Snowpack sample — Loveland Pass, Silver Plume, Colorado, USA (1/12/25, 11:40 AM MST)
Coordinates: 39.66, -105.88
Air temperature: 7 °F
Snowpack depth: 140 cm
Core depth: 10 cm
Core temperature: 41 °F
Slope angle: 11°, slope face: 30°
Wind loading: high
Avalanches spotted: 2
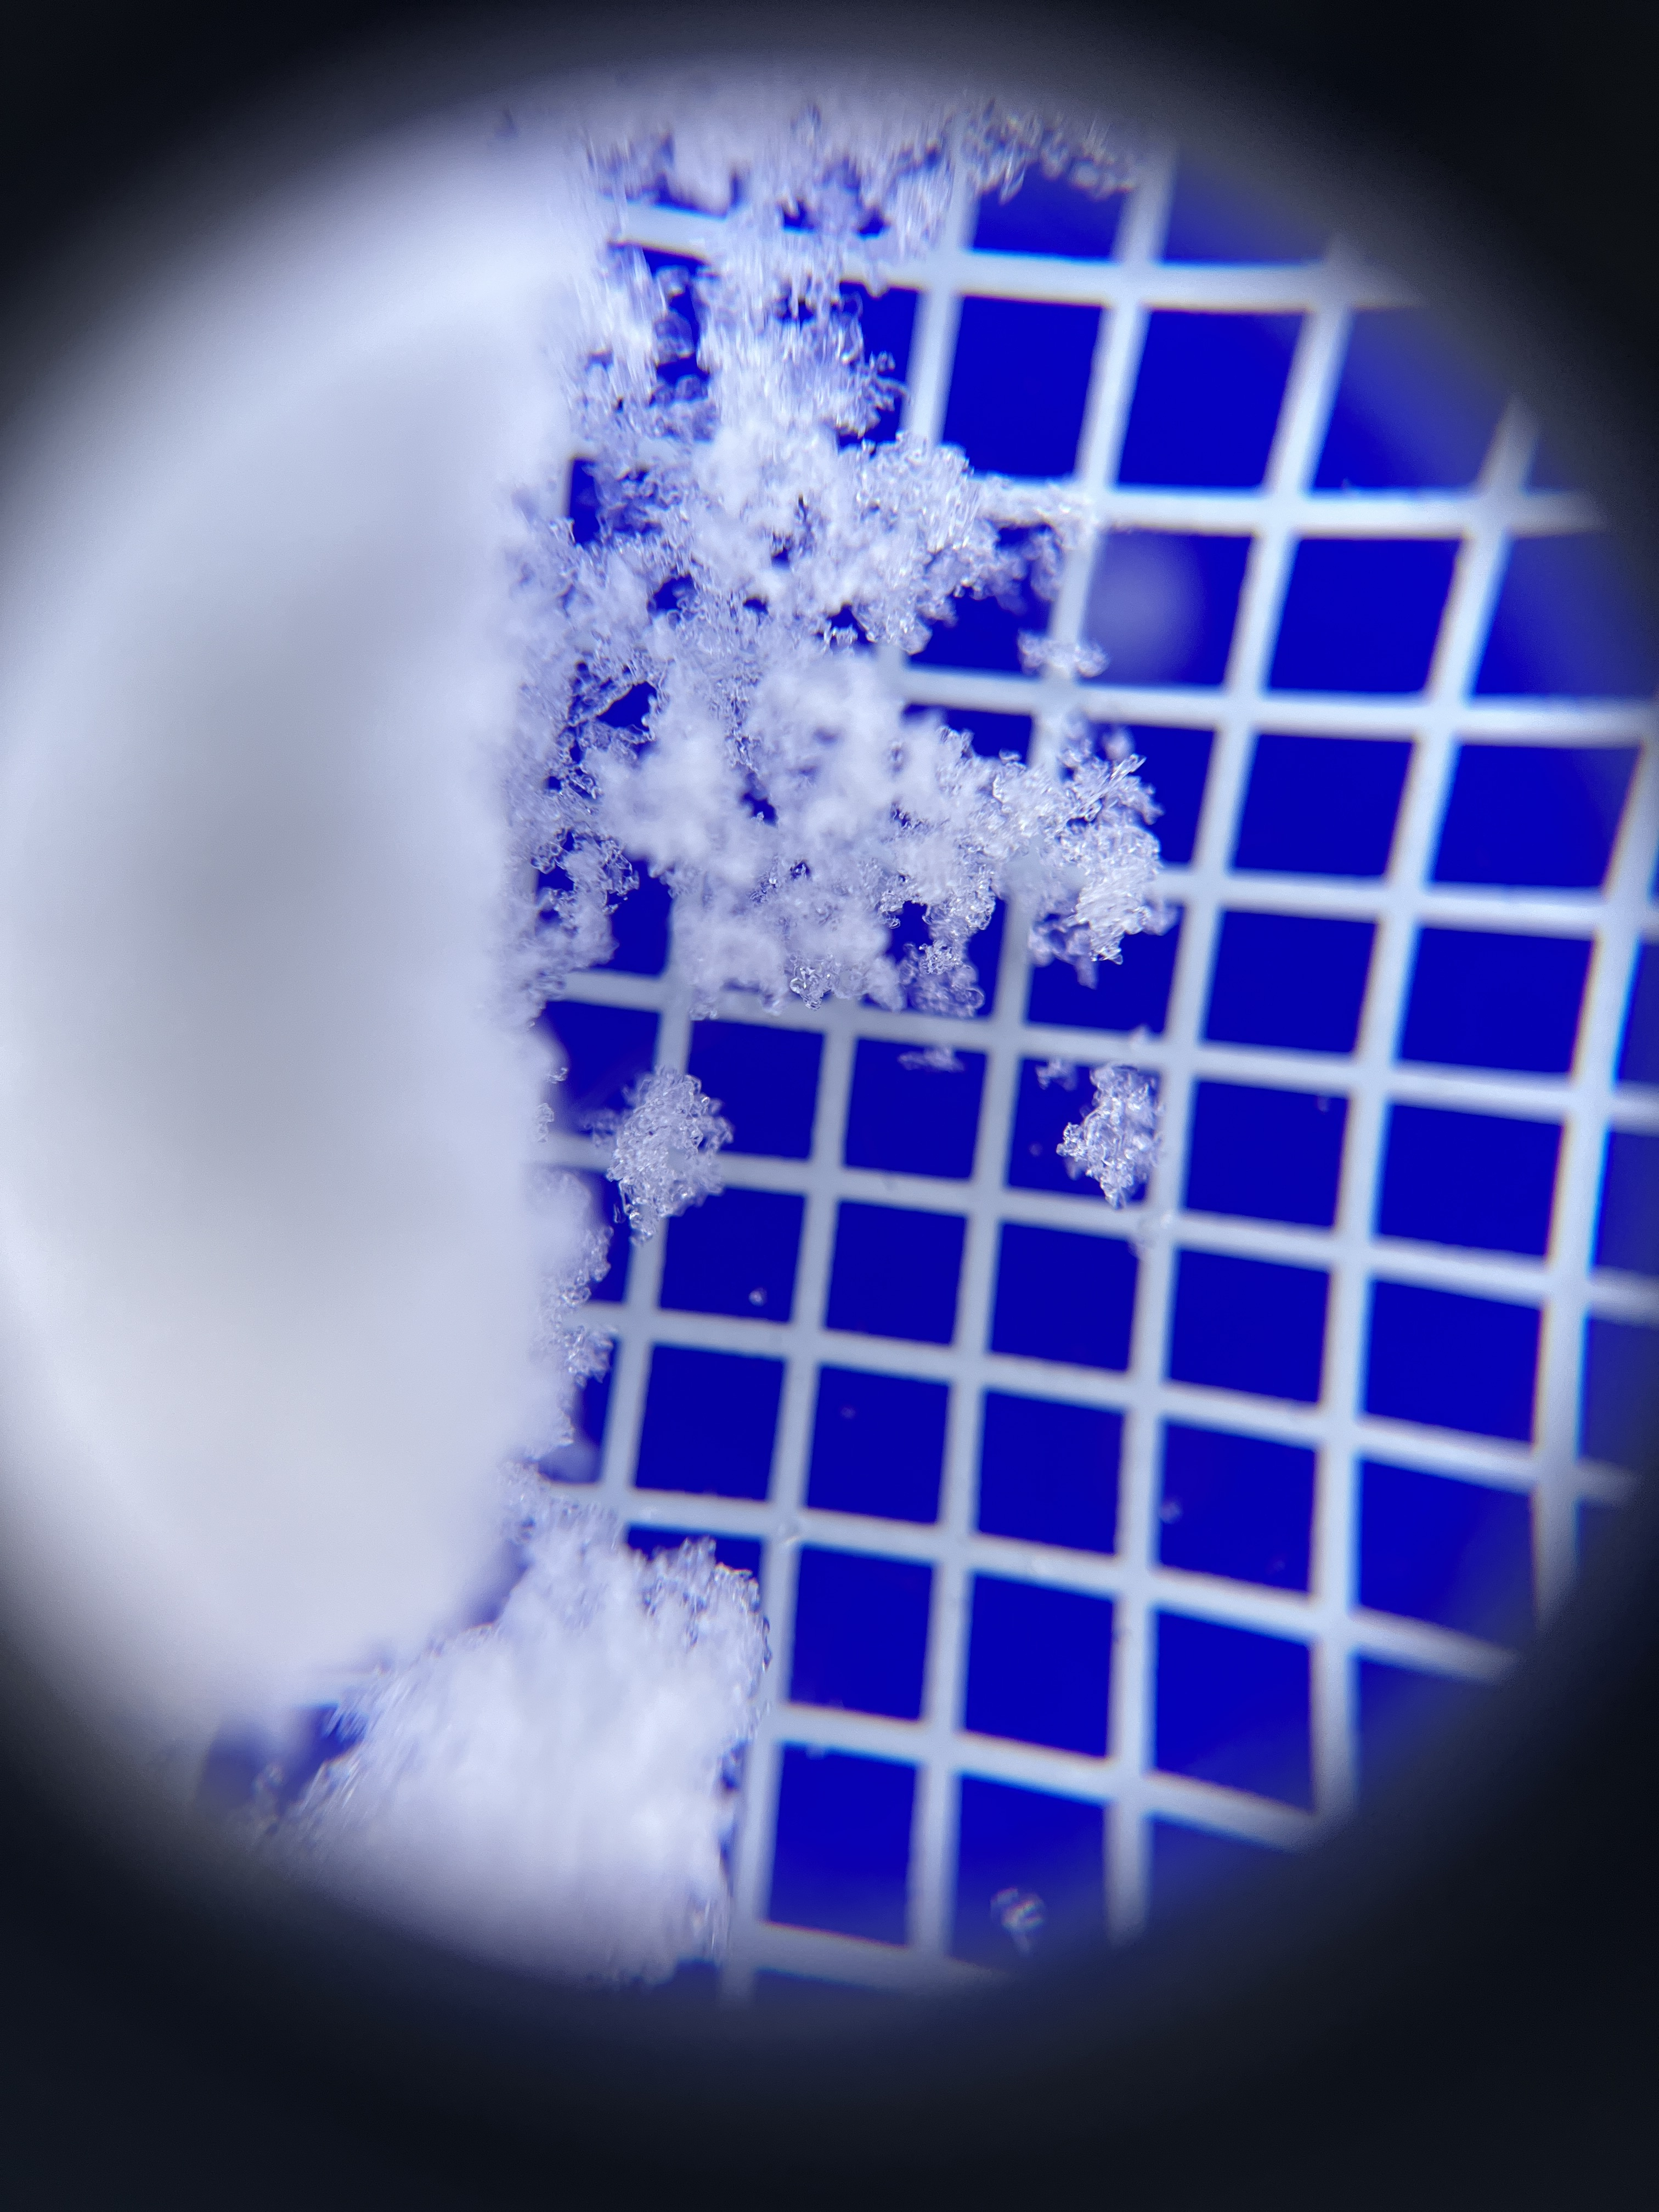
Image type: magnified_profile
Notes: Pilot using slightly modified coring method that took too large segment for snow profile picturing, advised not to use in higher level models. Two avalanche on south face nearby, partially cloudy with light snow in the last 24 hours. Lots of wind loading on eastern features.